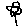
Label: flower